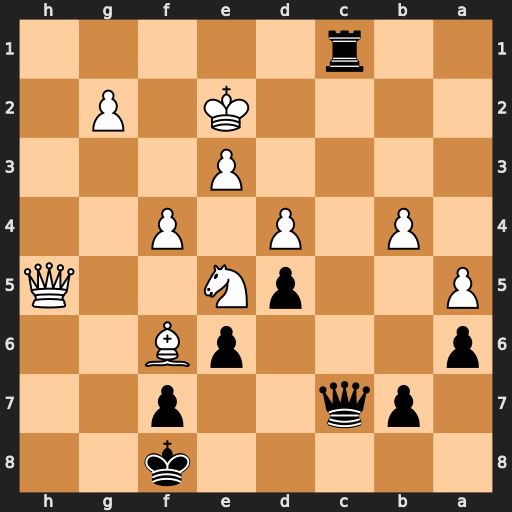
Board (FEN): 5k2/1pq2p2/p3pB2/P2pN2Q/1P1P1P2/4P3/4K1P1/2r5
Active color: b
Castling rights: -
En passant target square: -
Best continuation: Qc2+ Kf3 Qd1+ Kg3 Qxh5